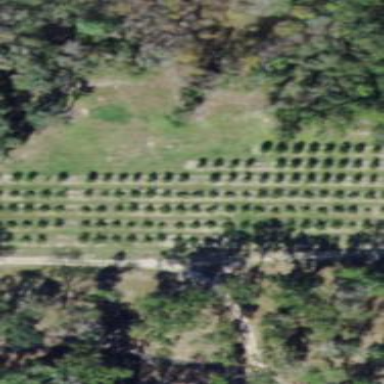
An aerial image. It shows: Plant nursery with trees.